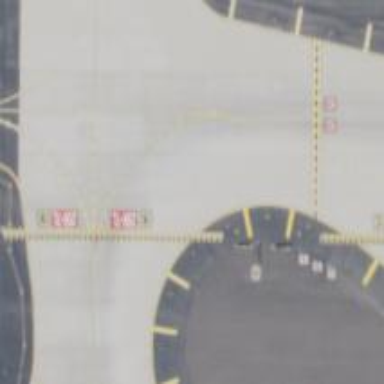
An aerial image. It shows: Image of taxiway at airport.